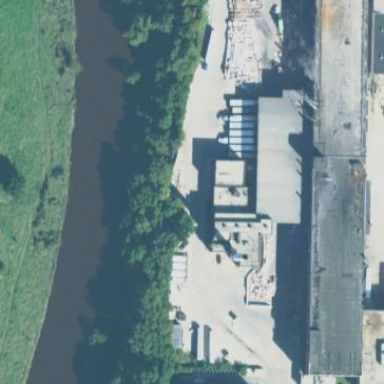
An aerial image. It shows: Industrial building housing grinding mill. The architecture of the building is astylistic utilitarian.